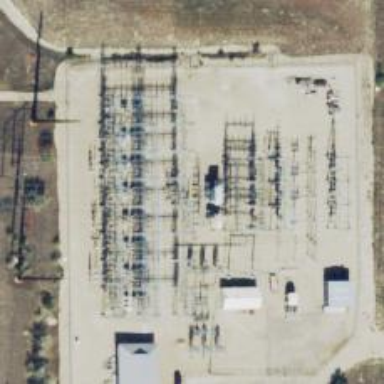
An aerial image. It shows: Switch for power supply.